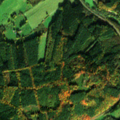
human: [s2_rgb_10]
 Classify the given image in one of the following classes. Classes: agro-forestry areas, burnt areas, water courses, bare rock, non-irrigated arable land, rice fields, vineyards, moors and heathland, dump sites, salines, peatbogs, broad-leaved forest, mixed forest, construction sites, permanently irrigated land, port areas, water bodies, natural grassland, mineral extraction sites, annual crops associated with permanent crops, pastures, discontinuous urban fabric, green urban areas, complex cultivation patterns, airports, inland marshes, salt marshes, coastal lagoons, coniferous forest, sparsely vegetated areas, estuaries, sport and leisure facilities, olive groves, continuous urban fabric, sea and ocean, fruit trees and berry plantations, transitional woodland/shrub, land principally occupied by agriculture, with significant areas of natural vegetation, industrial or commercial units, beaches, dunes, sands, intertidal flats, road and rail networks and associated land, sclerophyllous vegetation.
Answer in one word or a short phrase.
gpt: complex cultivation patterns, land principally occupied by agriculture, with significant areas of natural vegetation, coniferous forest, mixed forest